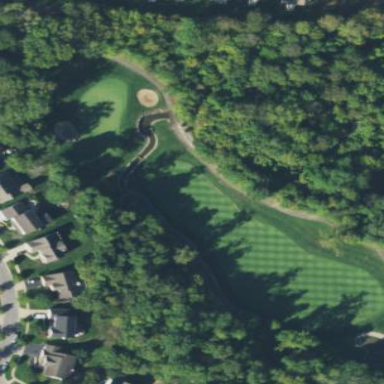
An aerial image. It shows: Golf fairway in the image.